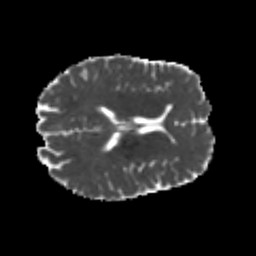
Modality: MD
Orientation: axial
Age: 22
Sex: male
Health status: healthy
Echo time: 0.074 s